Chest X-ray:
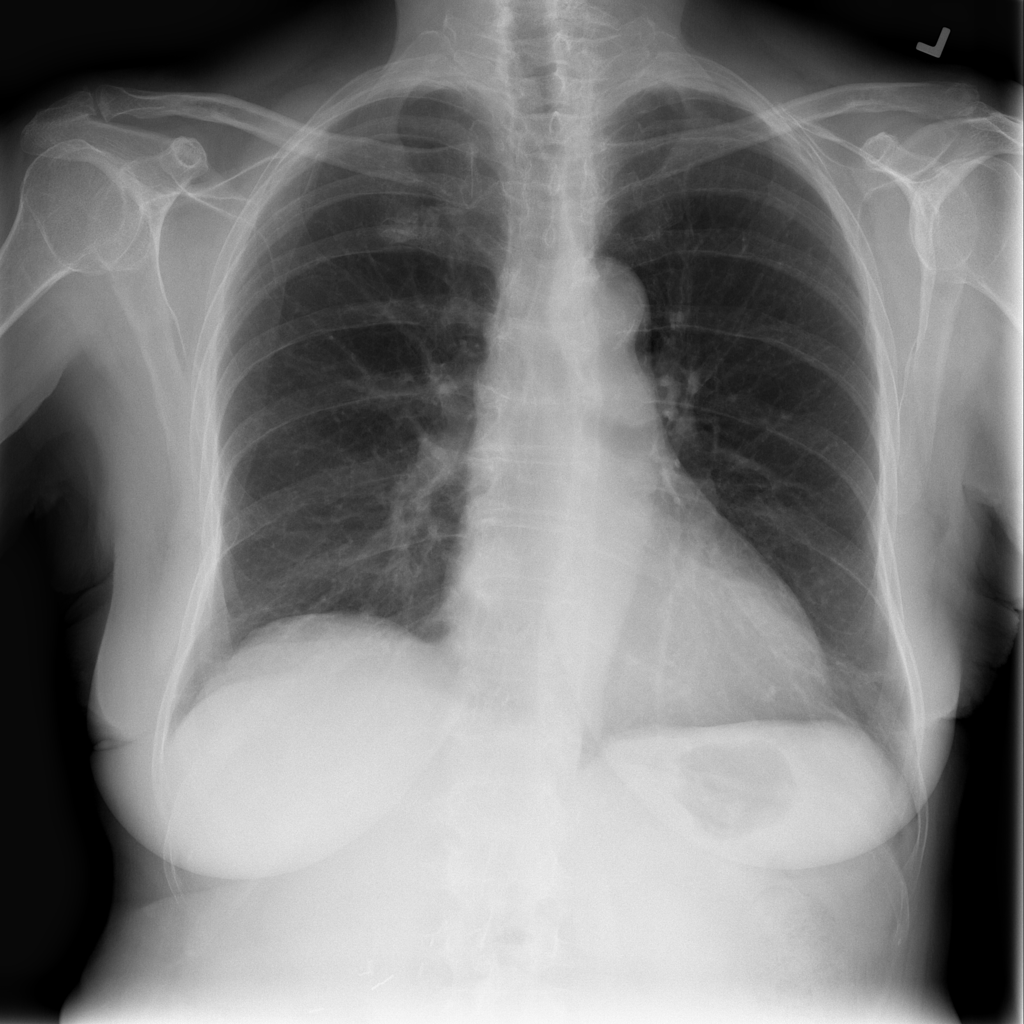
No abnormal finding: yes